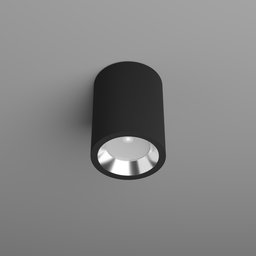
Label: lighting